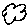
Label: cloud